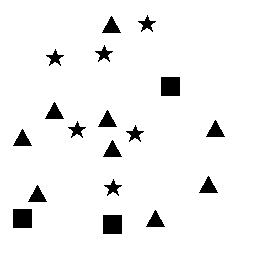
Squares: 3
Triangles: 9
Stars: 6
Total shapes: 18